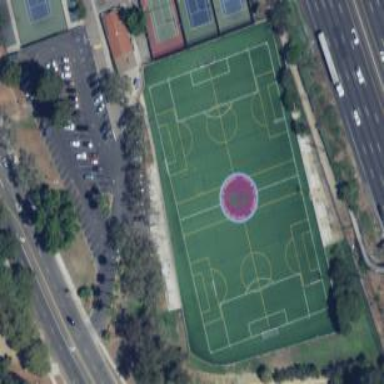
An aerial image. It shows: Artificial turf soccer pitch for leisure sports.